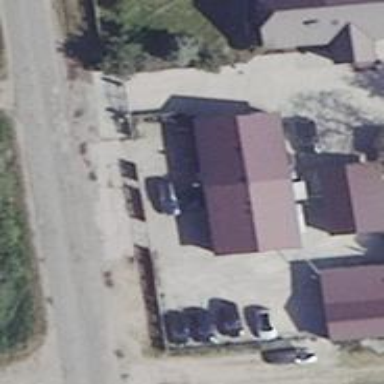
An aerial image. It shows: Car repair shop.